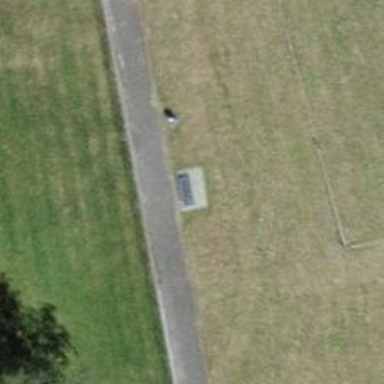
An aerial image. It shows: Grey bench.